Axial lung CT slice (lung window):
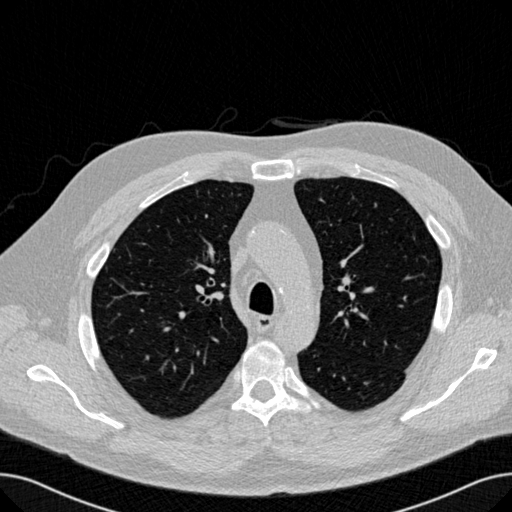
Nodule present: no